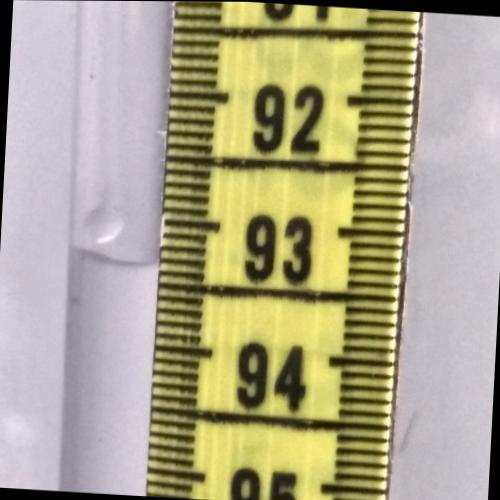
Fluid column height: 93.3 cm